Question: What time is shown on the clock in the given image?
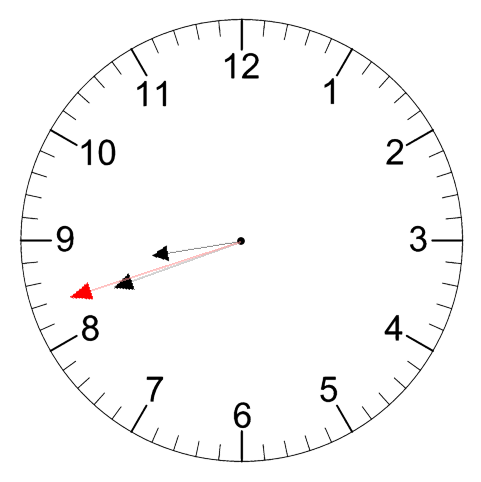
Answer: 08:41:42